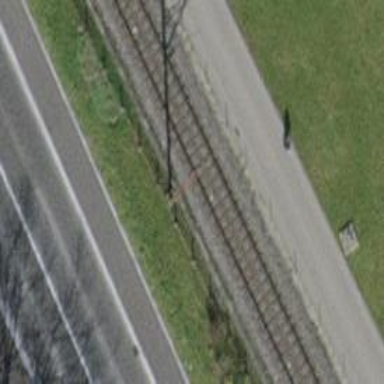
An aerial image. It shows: Milestone along the railway with catenary mast.